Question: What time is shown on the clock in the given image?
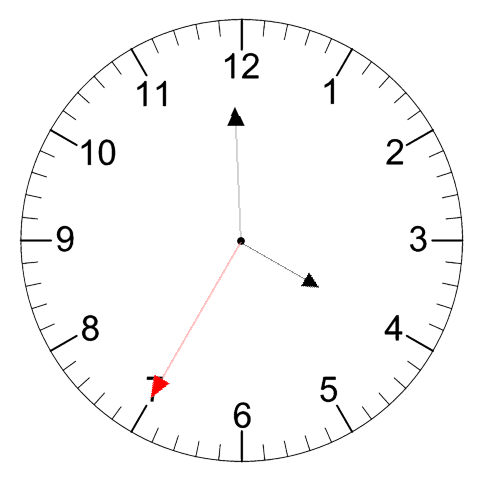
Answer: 03:59:35